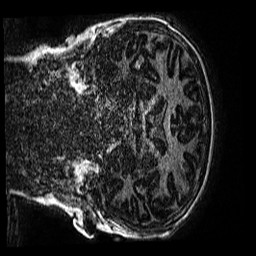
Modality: MP2RAGE
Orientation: coronal
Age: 11
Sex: male
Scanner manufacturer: siemens
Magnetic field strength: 3 T
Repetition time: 4 s
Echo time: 0.00299 s